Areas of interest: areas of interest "Park Square"
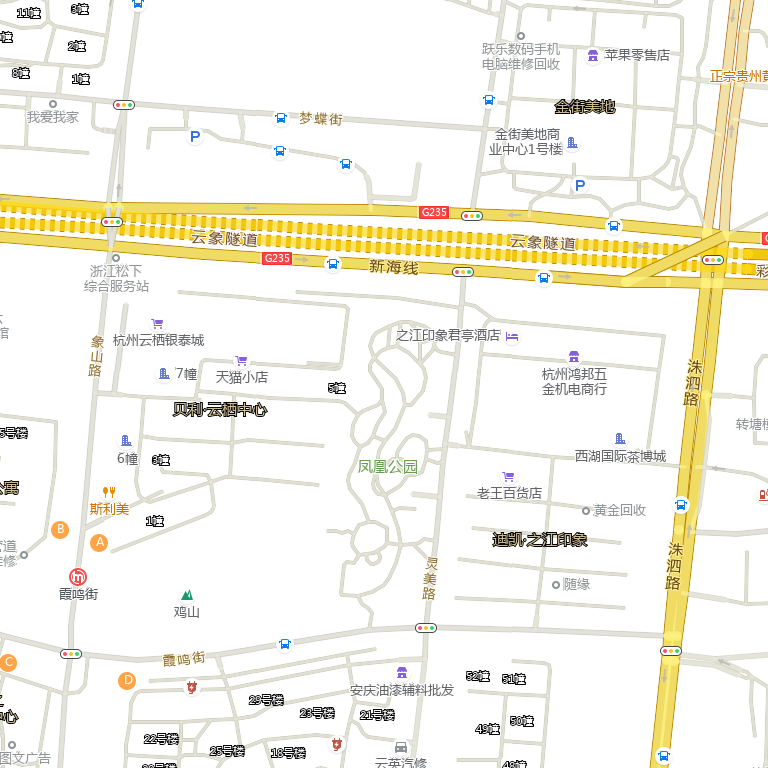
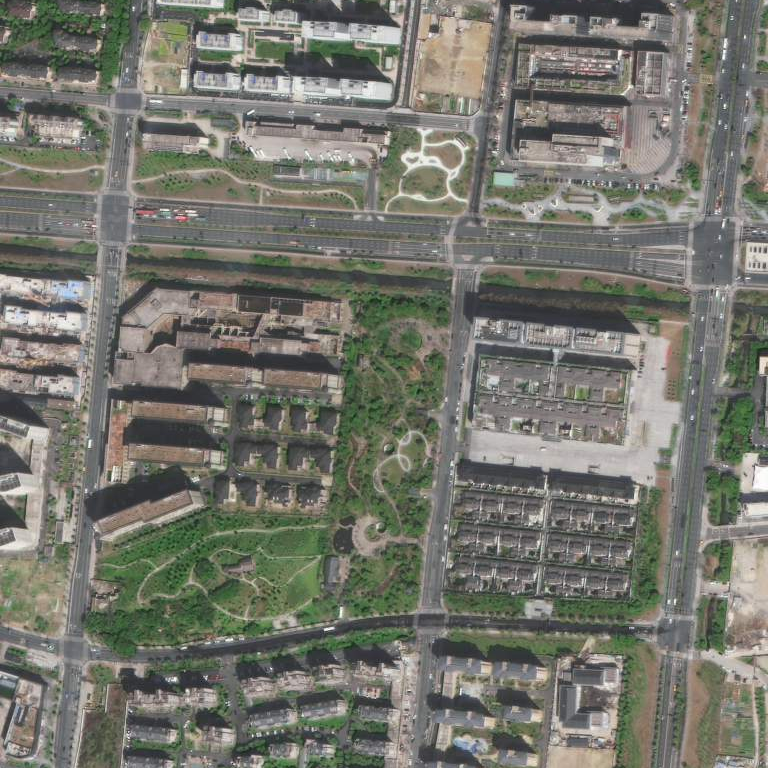